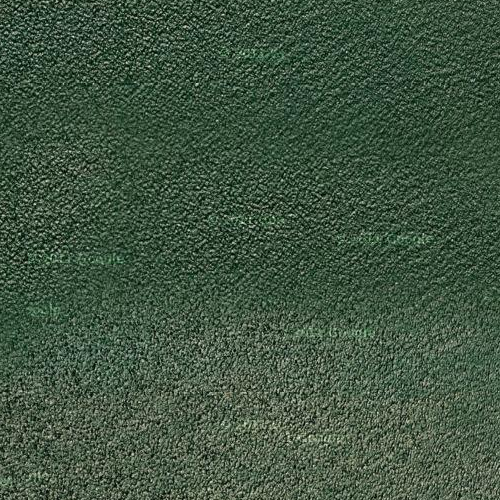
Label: sydney